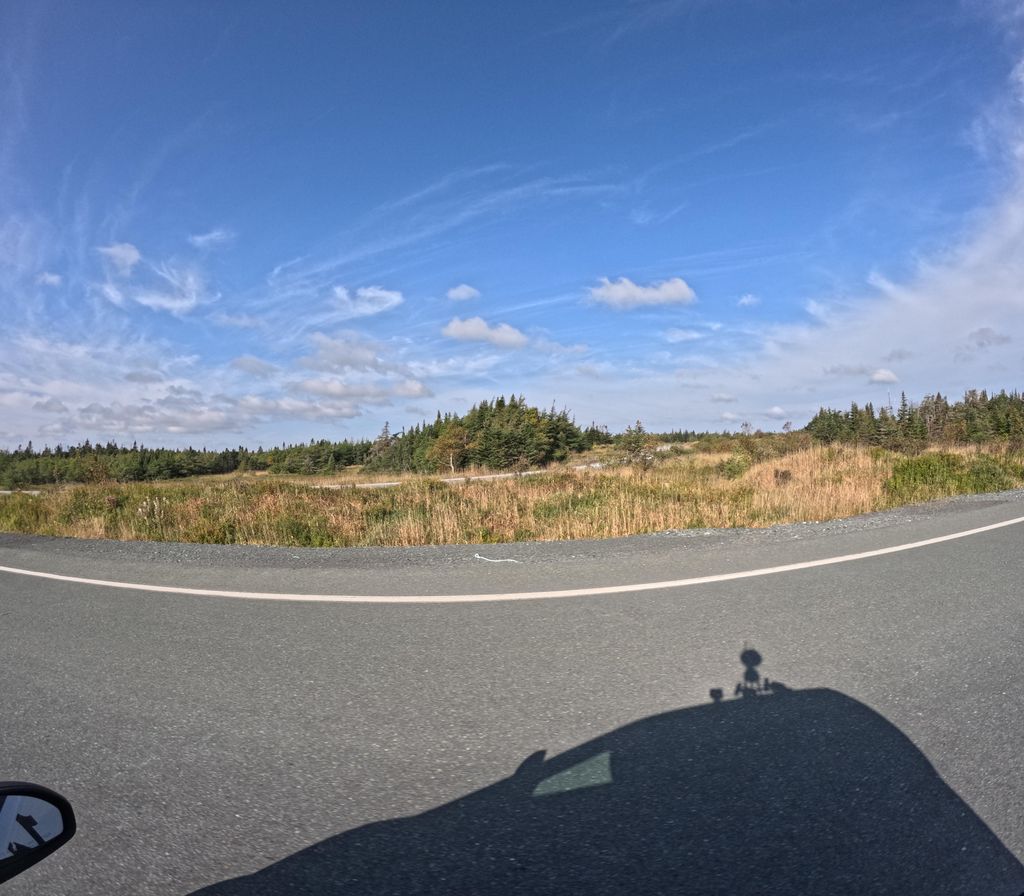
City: st_johns